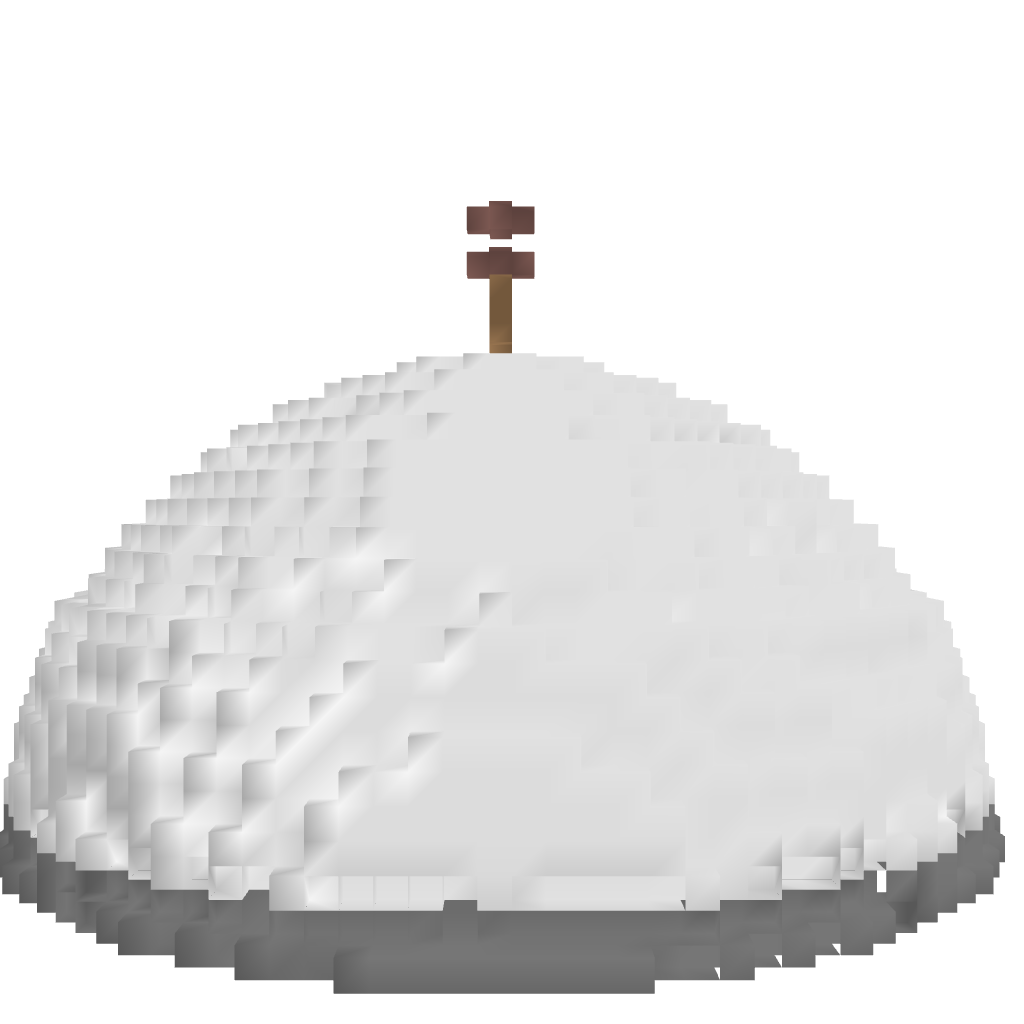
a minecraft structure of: Glass Dome bad low quality